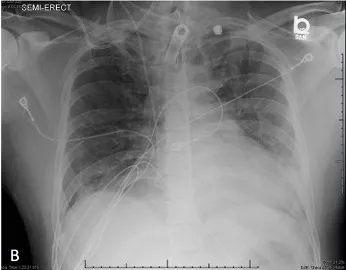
(B) Anterior-Posterior chest radiograph on hospital day 12 (4 days prior to discharge) showing decreased opacification of both the middle and lower lung zones with marked improvement of degree of airspace disease.
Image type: radiology (x_ray)